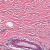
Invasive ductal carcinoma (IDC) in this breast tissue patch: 0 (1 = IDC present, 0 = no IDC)